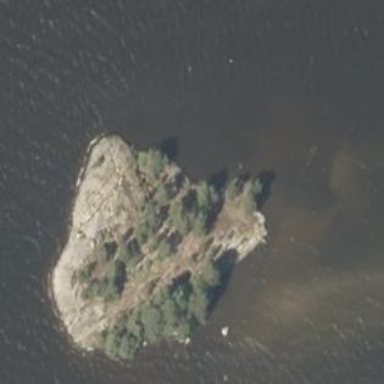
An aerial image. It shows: Island.